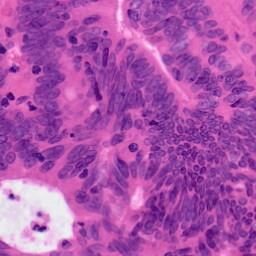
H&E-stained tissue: Colon